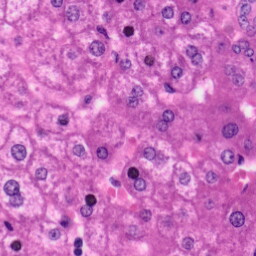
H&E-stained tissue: Liver